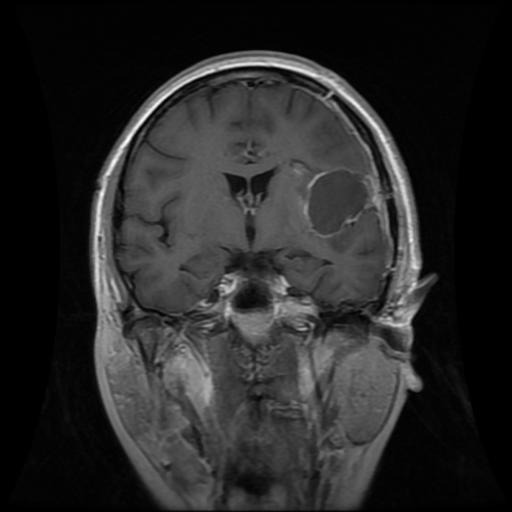
Label: glioma